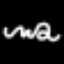
Label: squiggle